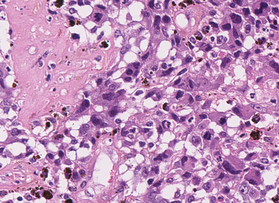
Tumor epithelial tissue: yes
Tumor-associated stroma tissue: yes
Normal tissue: no